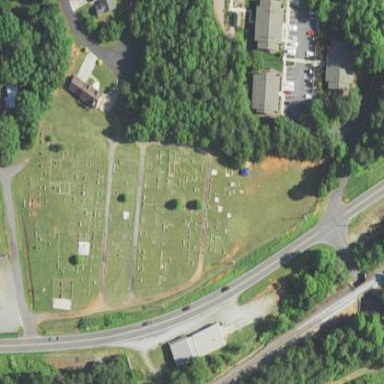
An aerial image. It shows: Cemetery.